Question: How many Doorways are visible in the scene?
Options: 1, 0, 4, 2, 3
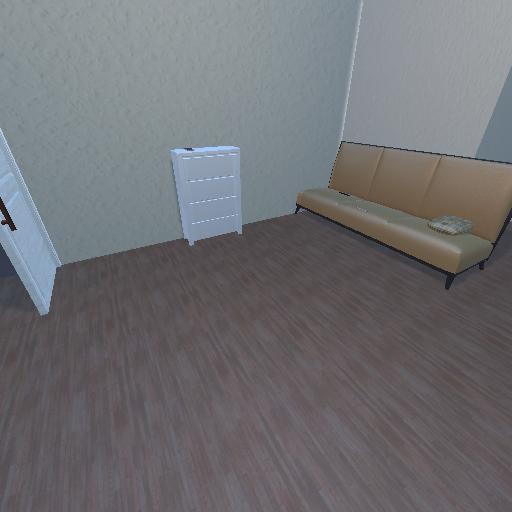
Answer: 1